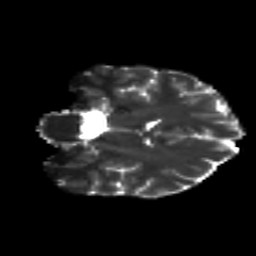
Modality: T2w
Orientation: coronal
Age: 24
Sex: female
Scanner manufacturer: siemens
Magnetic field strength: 3 T
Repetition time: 8.8 s
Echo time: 0.085 s